Question: I tried to add a 'UITableView' programmatically to my view, but setting its parameters as follows doesn't work (the last cell is cropped).
'''
table = [[UITableView alloc] initWithFrame:CGRectMake(0, 0, 320, 480) style:UITableViewStylePlain];
'''
I tried to replace the height by 460, which works pretty well. But I want to know the exact size of this bar :

Thanks for your help.
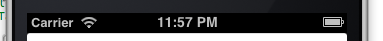
Answer: > You should never hardcode the exact value of the height at any point in your code.
As long as you use default UI components ('UINavigationController' / 'UITableView' / 'UICollectionView' / etc.) you usually don't need to worry about the status bar height at all. These ViewControllers should layout correctly on any device and any orientation.
If you do have custom layout needs, you should refer to the 'safeAreaLayoutGuide' on 'UIView', instead of hardcoding a height:
<URL>
---
But to make this answer complete - the size of the status bar is different on different devices and different orientations:
- -